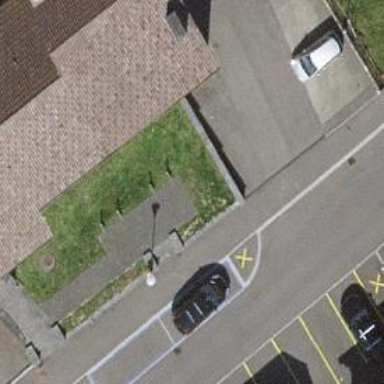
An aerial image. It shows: Bench.